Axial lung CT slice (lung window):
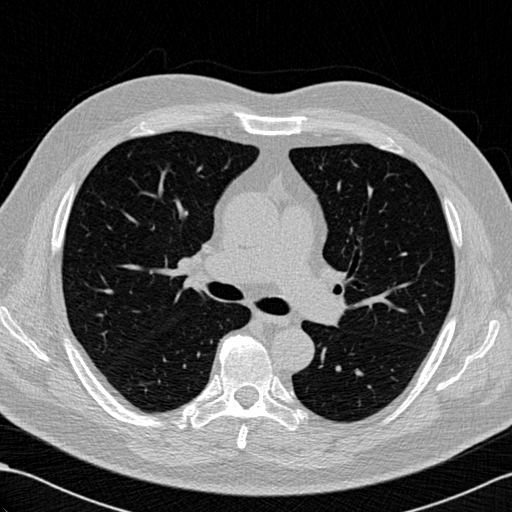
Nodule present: no